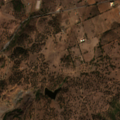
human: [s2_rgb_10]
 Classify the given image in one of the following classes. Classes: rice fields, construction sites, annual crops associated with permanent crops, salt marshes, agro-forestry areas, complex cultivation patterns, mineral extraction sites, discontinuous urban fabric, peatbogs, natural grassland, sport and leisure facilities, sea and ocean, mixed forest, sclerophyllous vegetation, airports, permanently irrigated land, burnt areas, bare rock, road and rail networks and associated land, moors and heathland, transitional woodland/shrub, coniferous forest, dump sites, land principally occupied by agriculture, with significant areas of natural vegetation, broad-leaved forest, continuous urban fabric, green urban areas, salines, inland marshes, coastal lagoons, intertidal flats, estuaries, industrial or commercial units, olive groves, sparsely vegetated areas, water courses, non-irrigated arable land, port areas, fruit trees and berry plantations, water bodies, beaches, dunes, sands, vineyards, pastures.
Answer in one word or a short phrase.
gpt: olive groves, annual crops associated with permanent crops, complex cultivation patterns, agro-forestry areas, broad-leaved forest